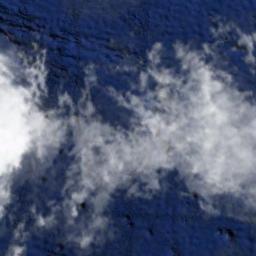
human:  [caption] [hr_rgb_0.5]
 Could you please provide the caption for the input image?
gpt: There was a little white cloud floating above the hill .

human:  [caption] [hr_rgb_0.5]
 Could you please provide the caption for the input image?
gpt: The white cloud is above blue sea .

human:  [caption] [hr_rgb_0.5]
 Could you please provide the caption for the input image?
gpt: White clouds on blue sea .

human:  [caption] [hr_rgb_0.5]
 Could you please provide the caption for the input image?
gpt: The stratus clouds are located above the surface of the sea .

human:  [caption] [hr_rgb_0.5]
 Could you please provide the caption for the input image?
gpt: There are a few white clouds over a blue sea .